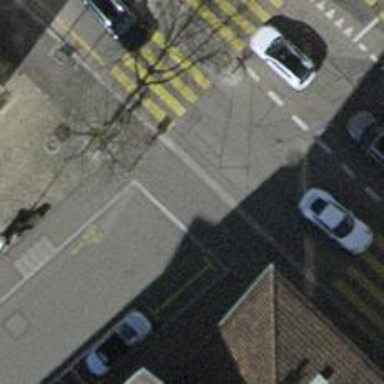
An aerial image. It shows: Unmarked crossing with traffic calming table on the road.